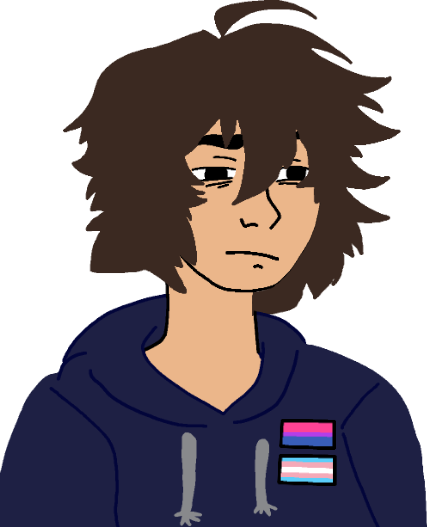
Label: 5_Twinkjak